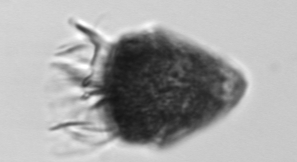
Label: Strombidium_morphotype2